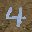
Label: 4